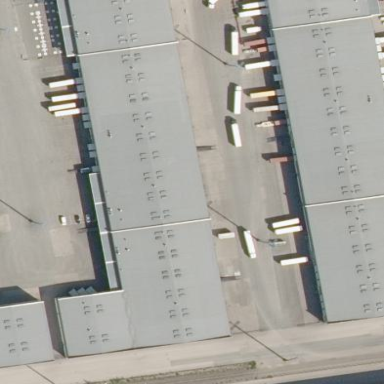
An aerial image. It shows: Logistics building.